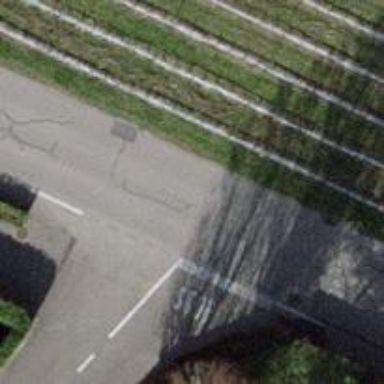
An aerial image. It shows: Tertiary road with designated cycle lane on the left.